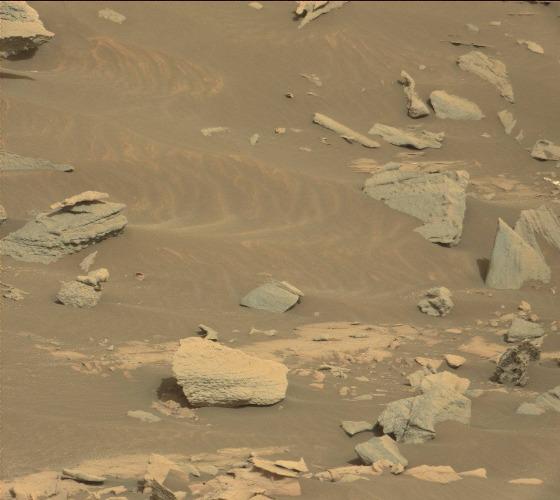
Terrain classes present: Bedrock, Gravel / Sand / Soil, Rock, Shadow